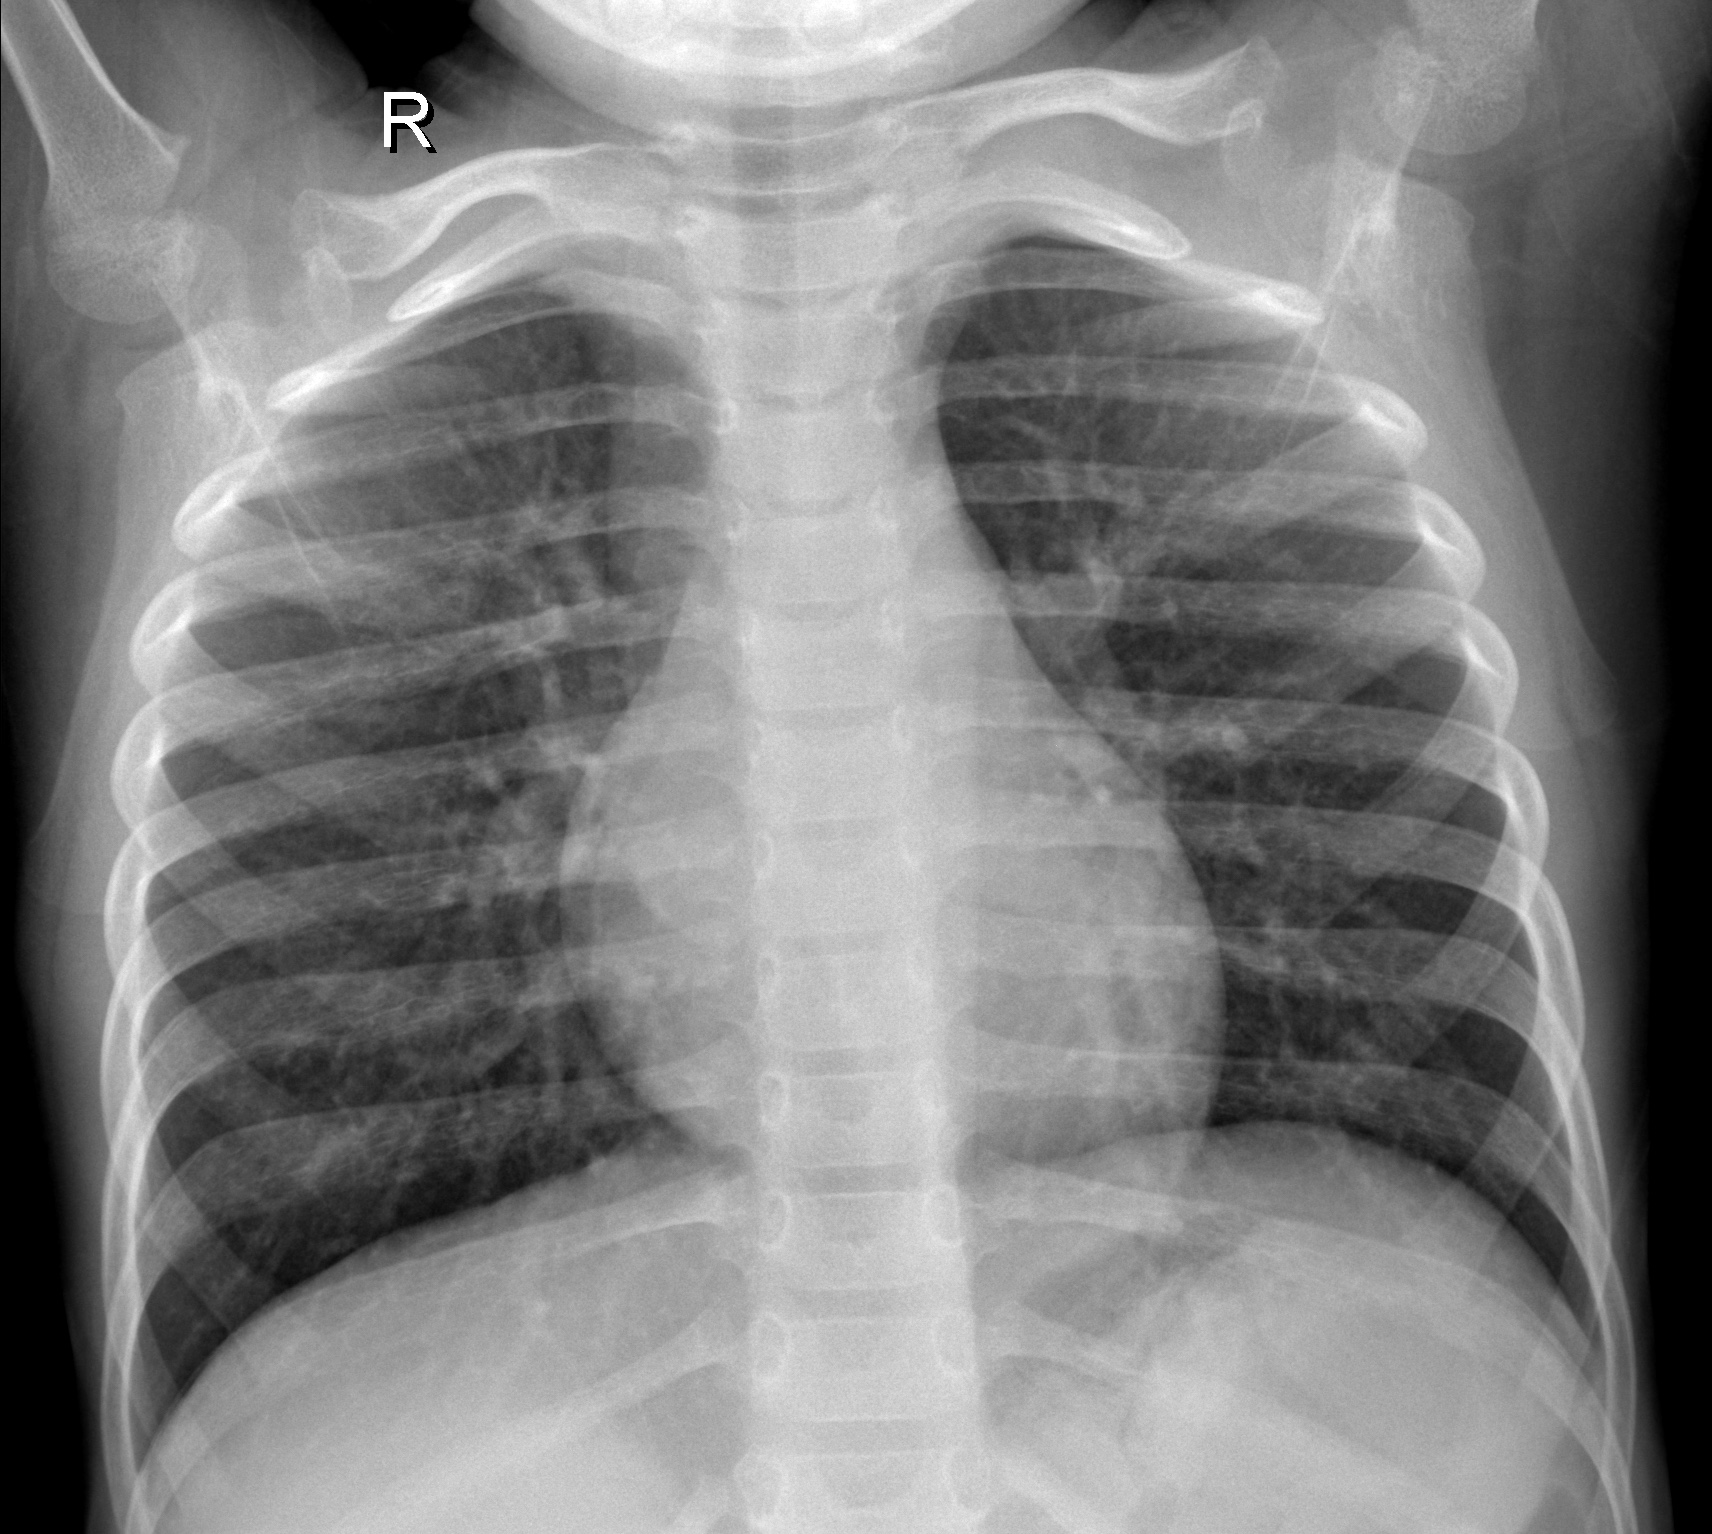
Diagnosis: NORMAL